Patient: sex M, age 59
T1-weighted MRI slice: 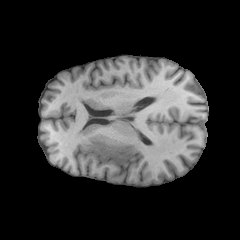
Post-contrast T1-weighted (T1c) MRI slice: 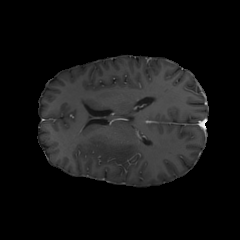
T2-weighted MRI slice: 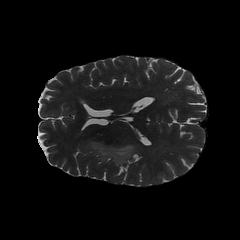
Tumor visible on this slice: yes
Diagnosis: Astrocytoma, IDH-wildtype
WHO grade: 3